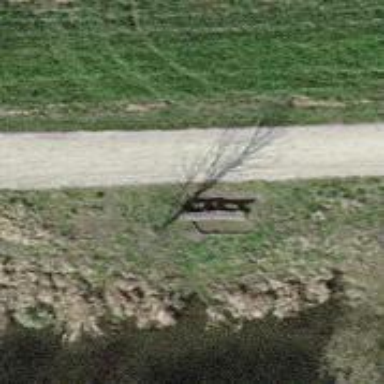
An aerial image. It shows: Pole with roofed pipeline marker.